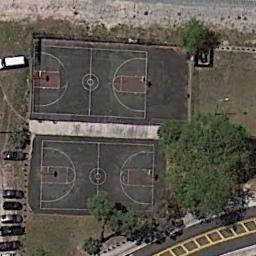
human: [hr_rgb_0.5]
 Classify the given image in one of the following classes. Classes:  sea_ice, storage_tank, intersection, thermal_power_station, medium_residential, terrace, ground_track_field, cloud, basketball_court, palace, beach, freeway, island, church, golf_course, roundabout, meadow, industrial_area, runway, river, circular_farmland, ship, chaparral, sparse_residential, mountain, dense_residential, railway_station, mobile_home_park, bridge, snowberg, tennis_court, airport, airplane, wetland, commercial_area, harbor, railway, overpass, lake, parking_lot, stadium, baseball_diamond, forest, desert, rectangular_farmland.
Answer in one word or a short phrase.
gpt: basketball_court